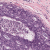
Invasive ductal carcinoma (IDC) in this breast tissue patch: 0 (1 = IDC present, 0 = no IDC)